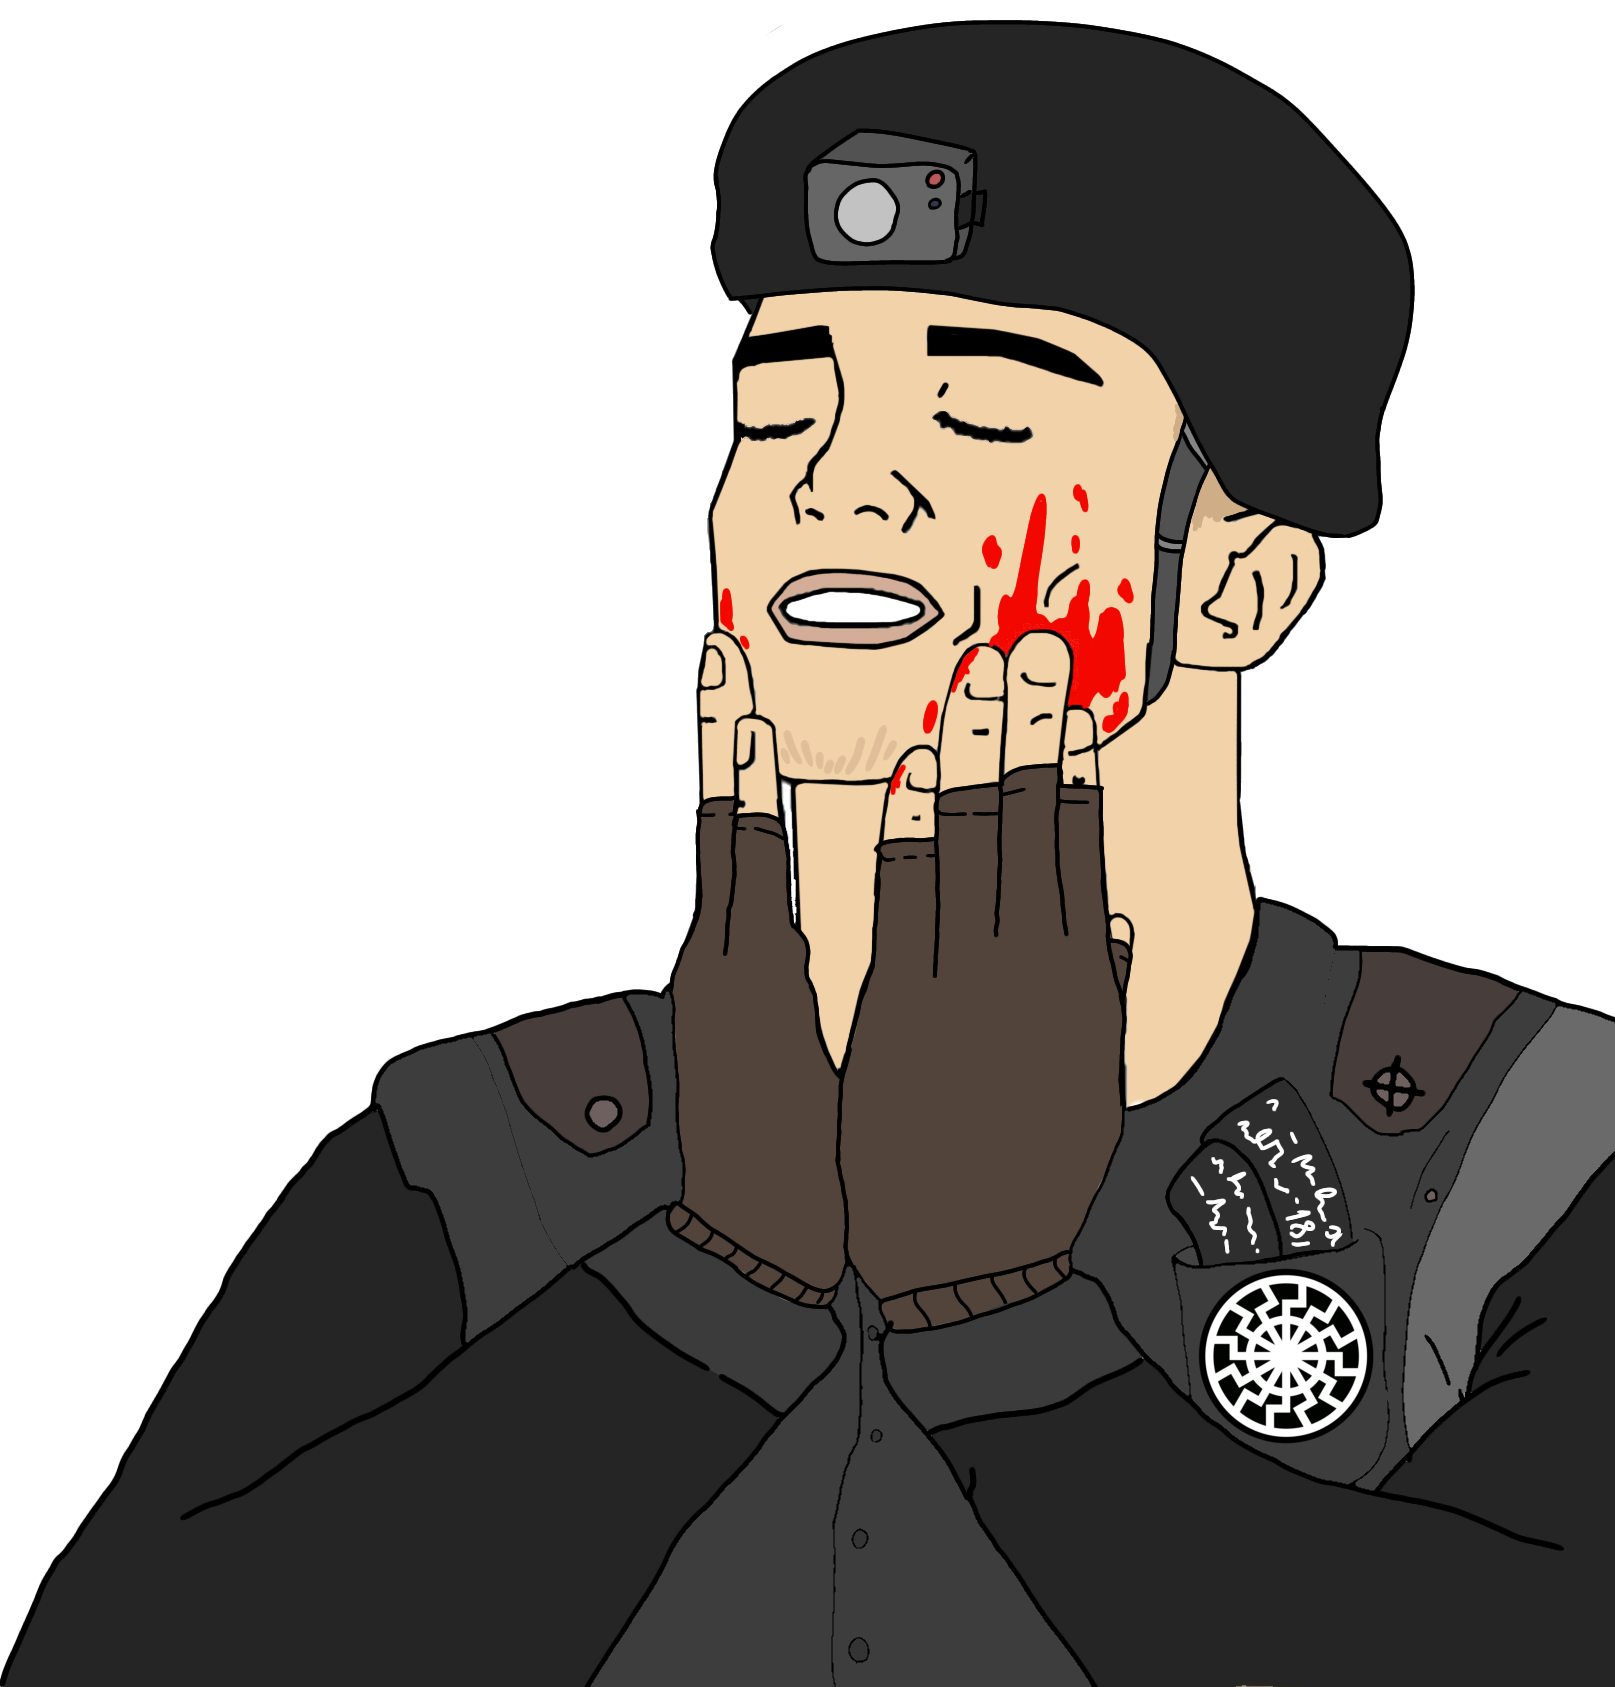
Label: 5_Feels_Good